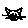
Label: cat